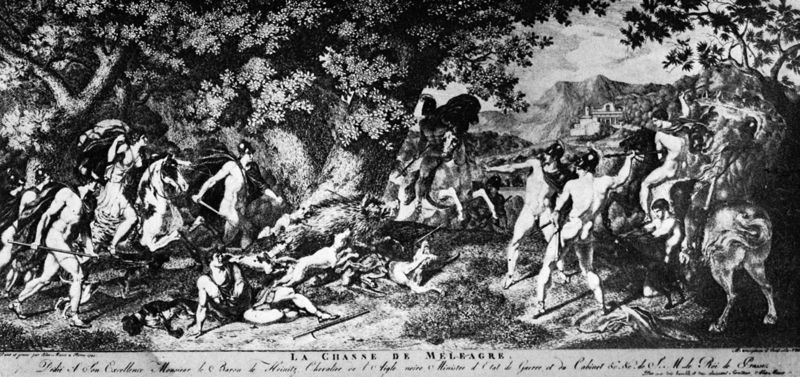
Titel: Jagd des Meleager
Künstler: Alexander Macco
Schlagwörter: baum, berg, blätter, himmel, kampf, kämpfer, nackt, weiß, wolken, bäume, landschaft, menschen, stadt, frau, grau, männer, schwarz, hunde, tiere, baumstamm, natur, stamm, pferd, pferde, reiter, schrift, französisch, krieg, querformat, schlacht, lanze, nackte, ruine, antike, schwarz-weiß, stich, schwert, helm, mythologie, jagd, helme, krieger, griechenland, tempel, speer, speere, wildschwein, kupferstich, tieren, sclacht, meleager, die jagd des meleager, nnatur, meleagre